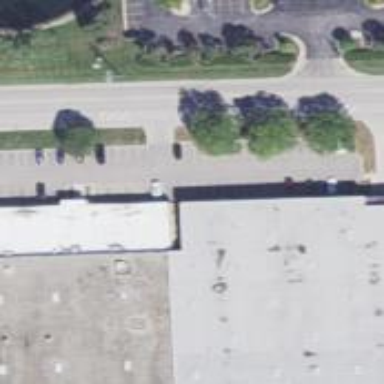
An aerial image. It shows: Industrial building.